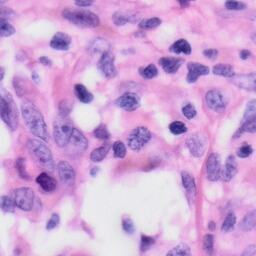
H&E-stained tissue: Skin